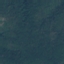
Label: Forest